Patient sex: F
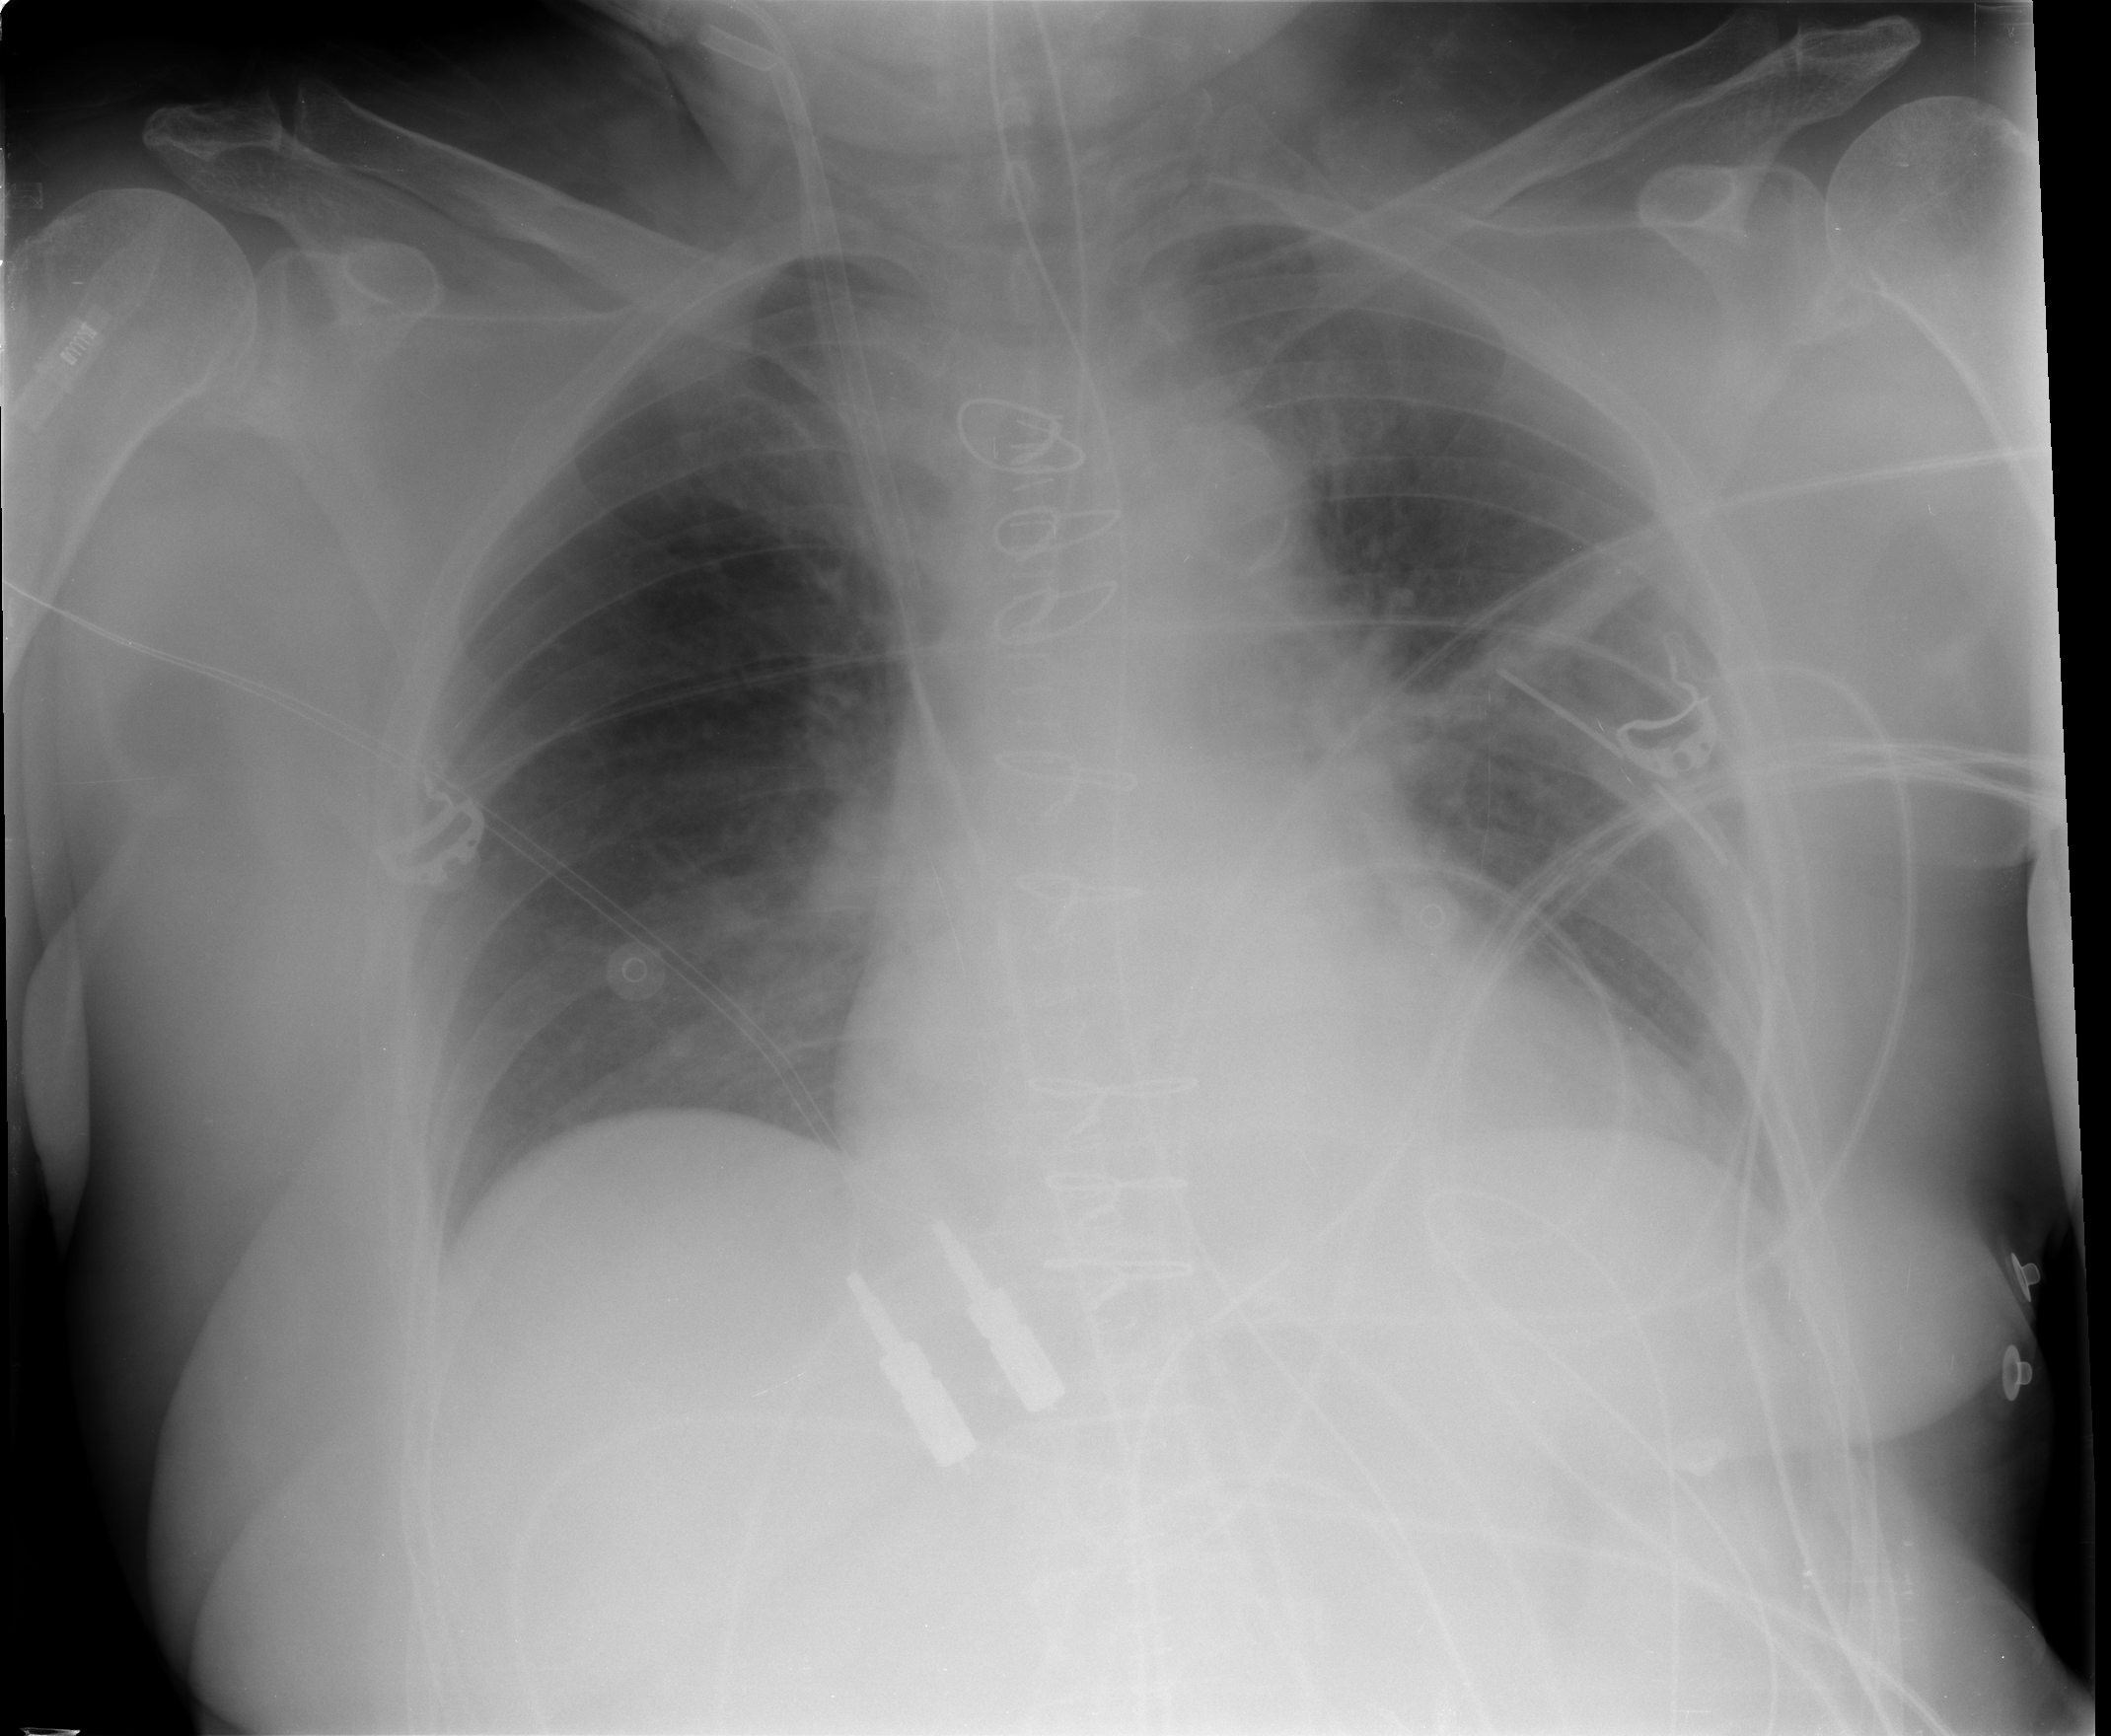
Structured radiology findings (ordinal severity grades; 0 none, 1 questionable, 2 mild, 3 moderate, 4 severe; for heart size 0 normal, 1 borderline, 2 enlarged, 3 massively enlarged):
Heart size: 2
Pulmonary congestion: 2
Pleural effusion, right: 0
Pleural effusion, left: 1
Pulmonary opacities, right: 0
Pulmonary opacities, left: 0
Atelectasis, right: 0
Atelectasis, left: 2